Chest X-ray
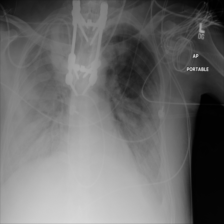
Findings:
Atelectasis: negative
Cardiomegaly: negative
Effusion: positive
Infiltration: negative
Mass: negative
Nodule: negative
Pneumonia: negative
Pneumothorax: negative
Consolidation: negative
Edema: negative
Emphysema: negative
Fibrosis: negative
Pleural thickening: negative
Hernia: negative